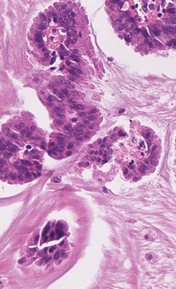
Tumor epithelial tissue: yes
Tumor-associated stroma tissue: yes
Normal tissue: no